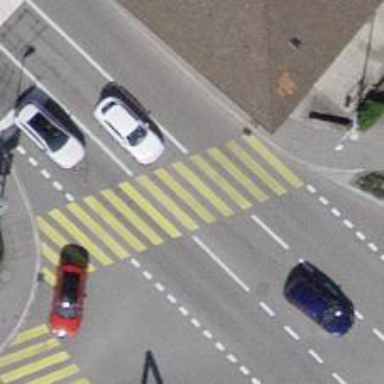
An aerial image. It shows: Crossing with traffic signals.